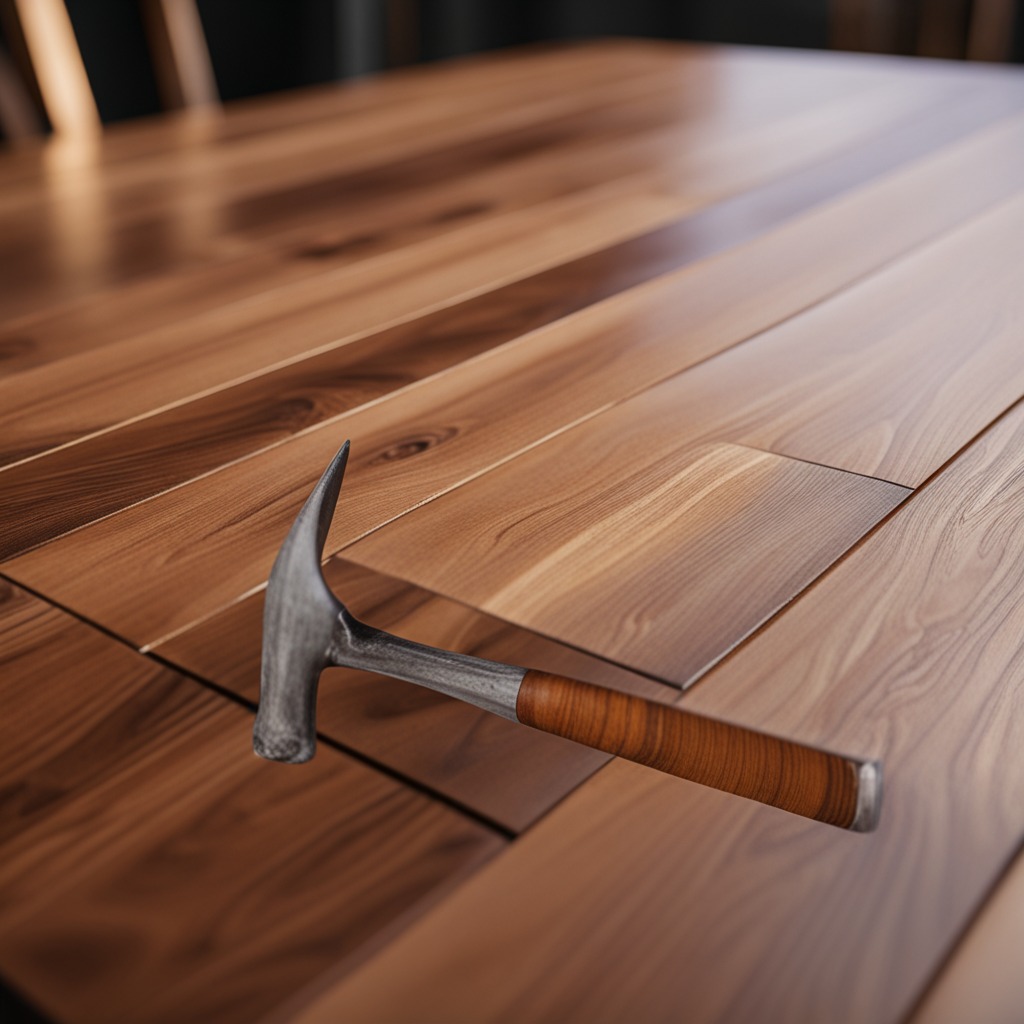
A hammer is lying on the wooden table in the carpentry studio.